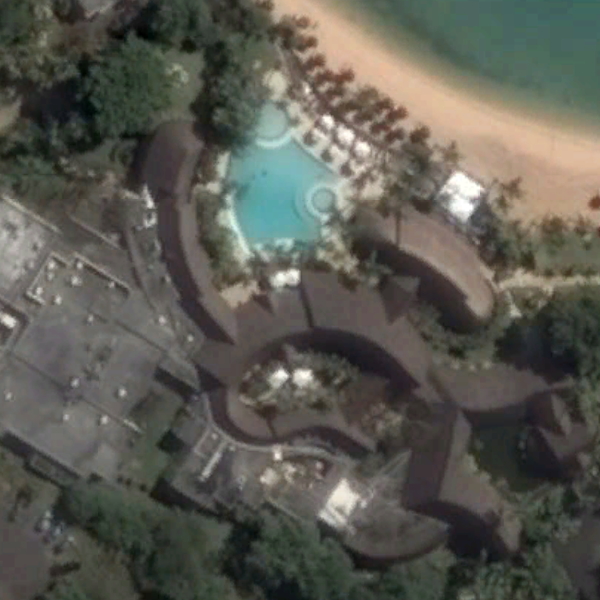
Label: Resort